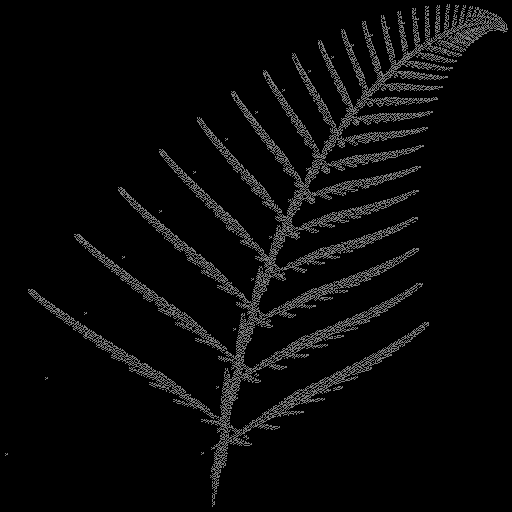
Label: deerfern